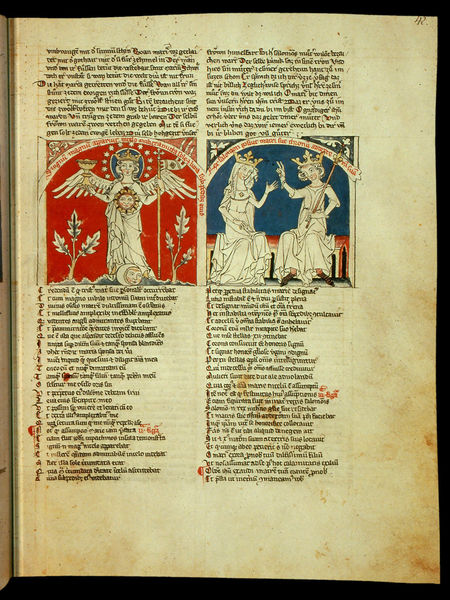
Titel: Speculum humanae salvationis; Codex Cremifanensis 243
Institution: Kremsmünster, Stiftsbibliothek
Schlagwörter: baum, blau, flügel, rot, bibel, gewand, pflanzen, engel, schrift, bogen, spalten, bank, kaiser, könig, buch, kreuz, illustration, text, buchseite, jesus, angel, mittelalter, krönung, königin, maria, handschrift, kronen, miniaturen, latein, medieval, buchmalerei, majuskel, rot blau, r, rubrizierung